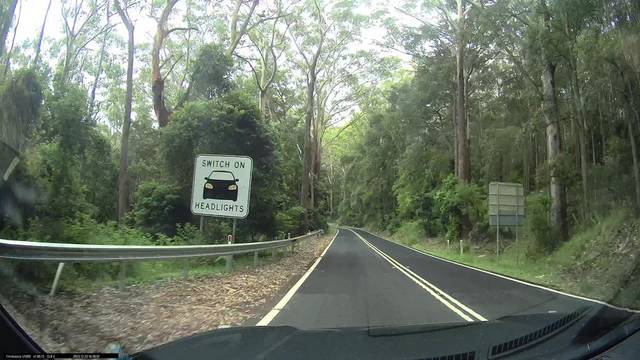
Region: Australia
Coordinates: -34.193, 151.012